Interaction volume radius: 10 \u00c5
Interaction volume height: 25 \u00c5
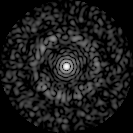
Disorder parameter: 0.8065